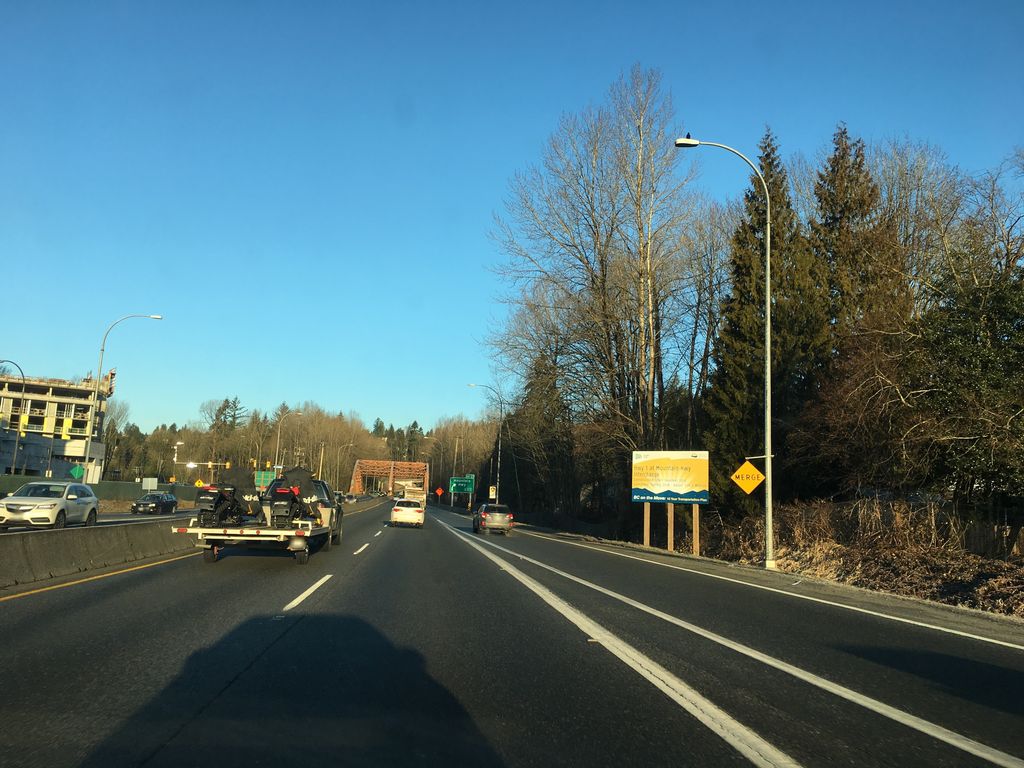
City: vancouver